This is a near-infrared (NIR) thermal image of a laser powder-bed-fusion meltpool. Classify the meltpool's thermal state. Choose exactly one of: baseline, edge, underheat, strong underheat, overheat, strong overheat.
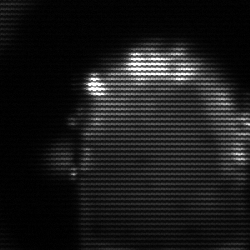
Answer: baseline